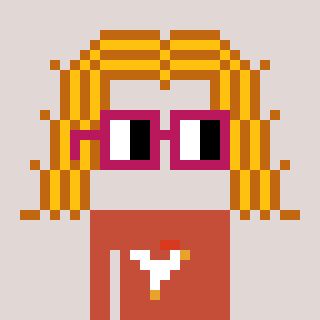
a pixel art character with square dark red glasses, a hair-shaped head and a rust-colored body on a warm background